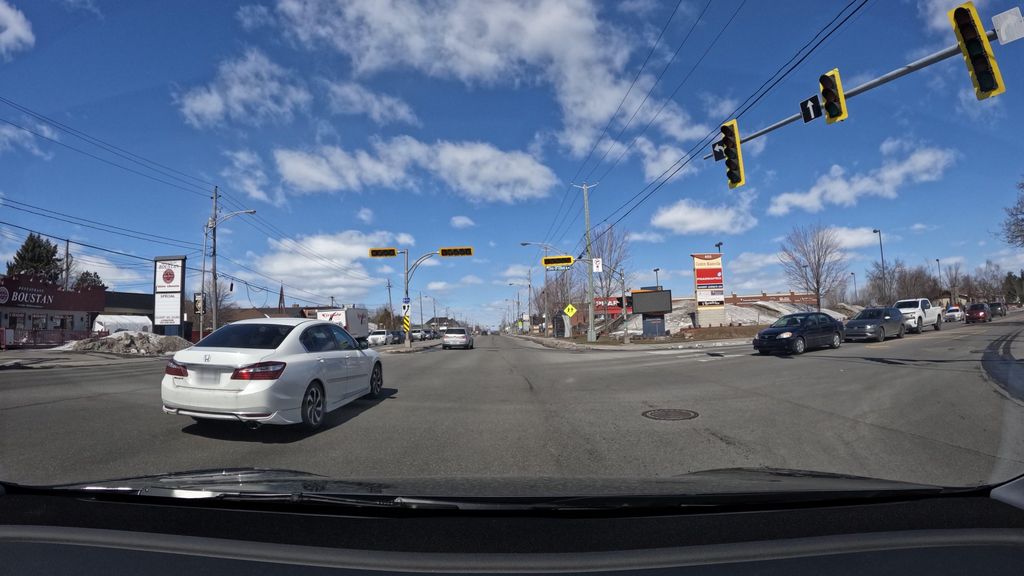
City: montreal